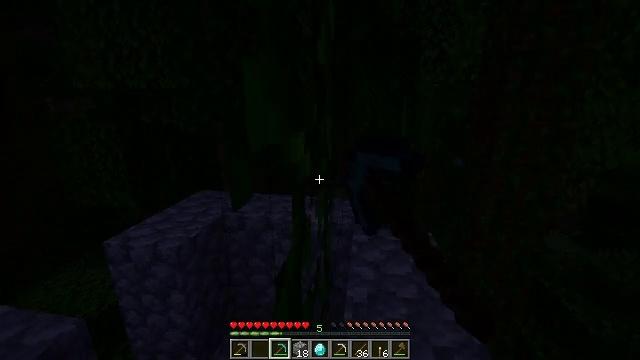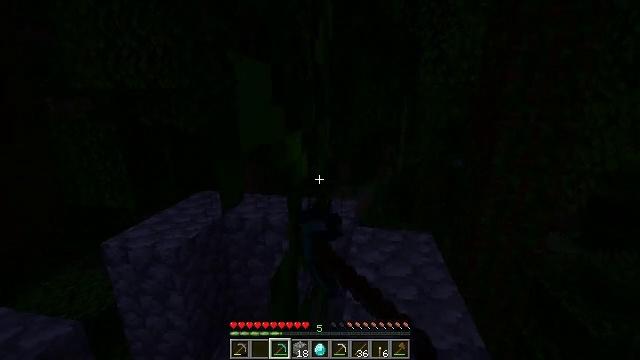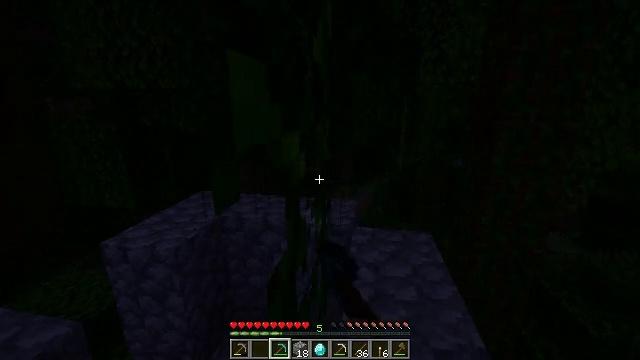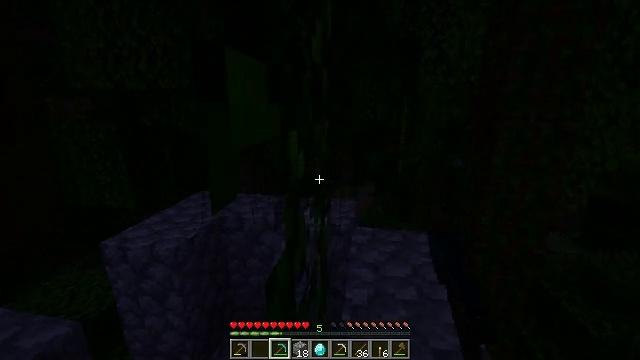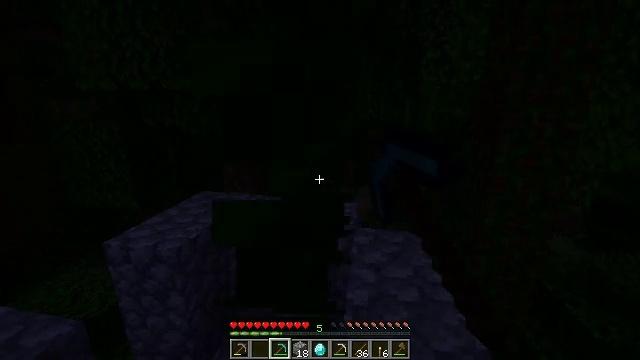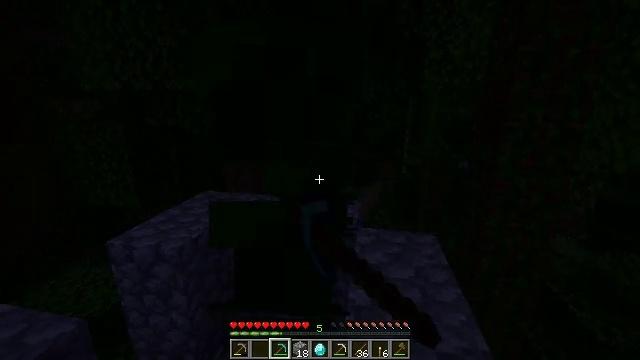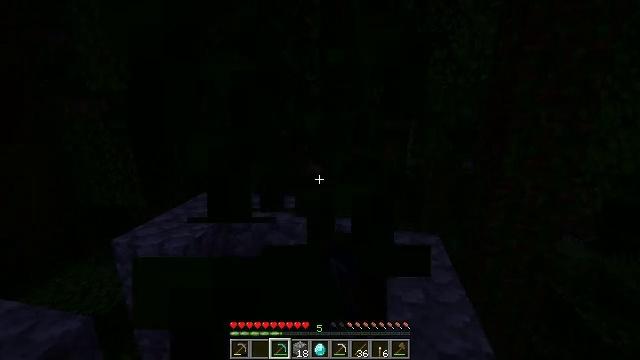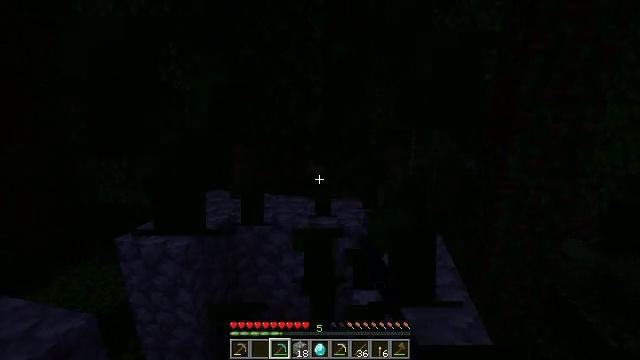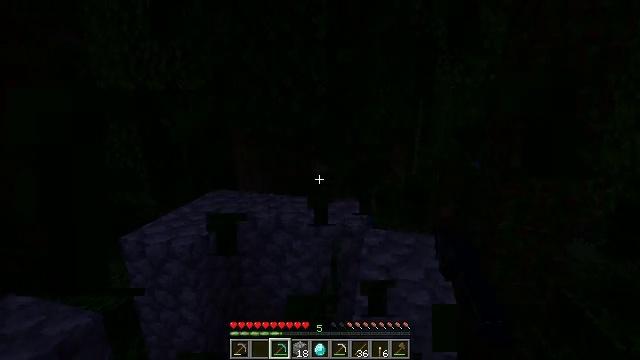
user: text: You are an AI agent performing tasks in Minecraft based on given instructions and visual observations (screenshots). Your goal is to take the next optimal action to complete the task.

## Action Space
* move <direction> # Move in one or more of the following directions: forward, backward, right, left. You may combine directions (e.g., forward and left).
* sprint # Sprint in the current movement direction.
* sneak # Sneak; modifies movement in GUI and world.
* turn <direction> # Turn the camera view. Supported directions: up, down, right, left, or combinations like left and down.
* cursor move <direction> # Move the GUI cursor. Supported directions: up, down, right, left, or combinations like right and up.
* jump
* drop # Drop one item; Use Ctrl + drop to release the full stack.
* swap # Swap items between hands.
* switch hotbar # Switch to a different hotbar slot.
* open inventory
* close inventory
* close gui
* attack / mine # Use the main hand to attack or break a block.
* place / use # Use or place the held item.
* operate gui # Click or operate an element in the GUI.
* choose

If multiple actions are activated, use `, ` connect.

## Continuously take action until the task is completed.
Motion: motion action
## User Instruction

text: Break the vines.
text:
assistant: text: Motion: attack / mine
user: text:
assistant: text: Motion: attack / mine
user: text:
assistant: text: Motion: attack / mine
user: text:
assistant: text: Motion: attack / mine
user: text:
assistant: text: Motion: attack / mine
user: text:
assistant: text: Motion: attack / mine
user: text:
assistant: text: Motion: attack / mine
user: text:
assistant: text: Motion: attack / mine
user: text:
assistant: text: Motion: attack / mine